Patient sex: M
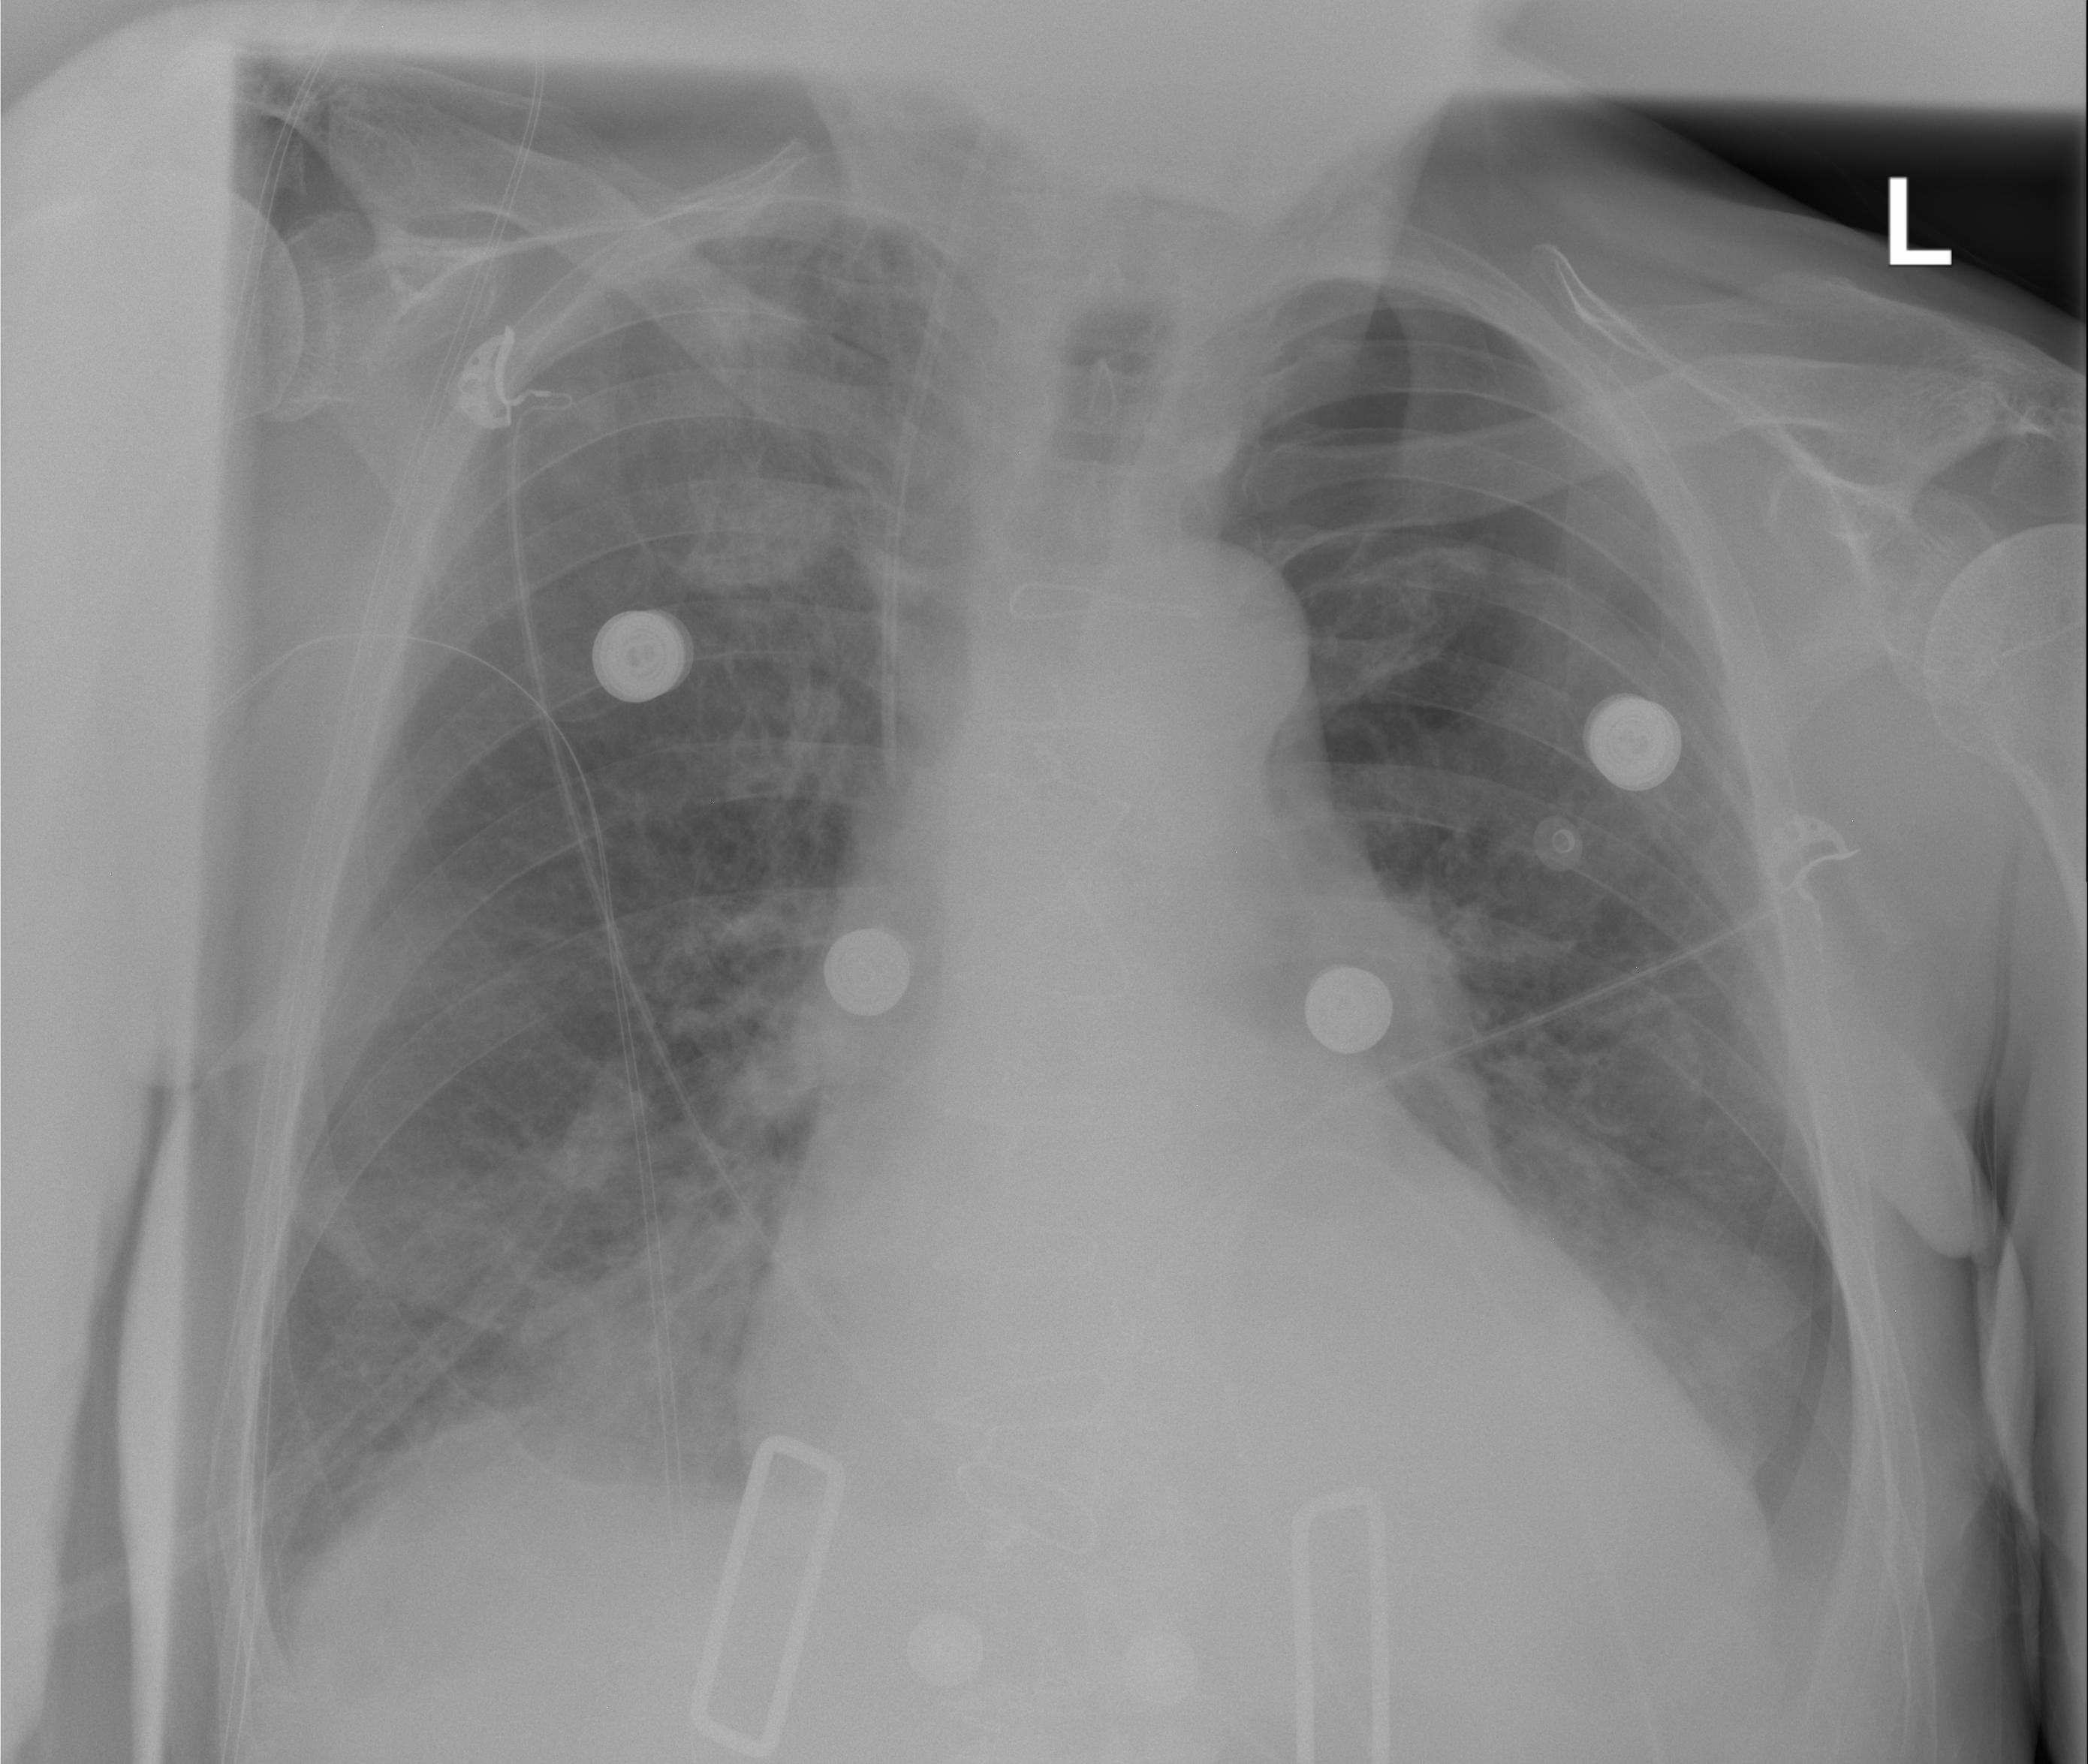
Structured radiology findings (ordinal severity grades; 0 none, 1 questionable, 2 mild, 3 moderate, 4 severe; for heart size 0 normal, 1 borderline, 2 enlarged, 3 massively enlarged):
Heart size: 2
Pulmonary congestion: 2
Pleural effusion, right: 1
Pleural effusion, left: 2
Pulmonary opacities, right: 1
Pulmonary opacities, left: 0
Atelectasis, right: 2
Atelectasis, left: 2